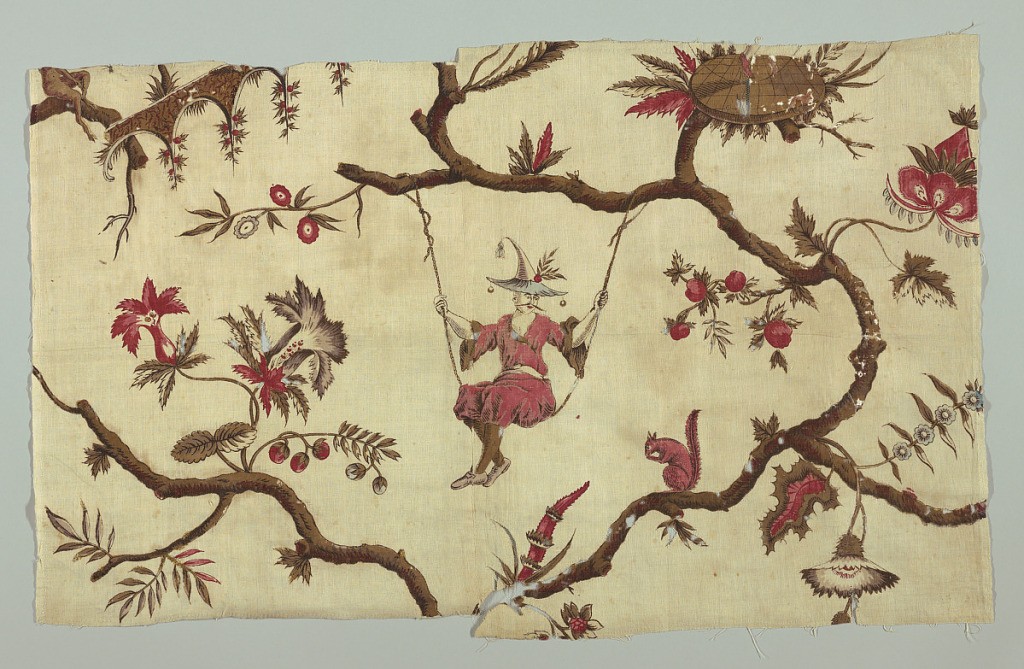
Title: Textile
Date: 18th century
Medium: cotton Technique: block-printed
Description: Fragment, in polychrome, showing flowering tree pattern with chinoiserie figure in swing, attached to branch, looking at squirrel.